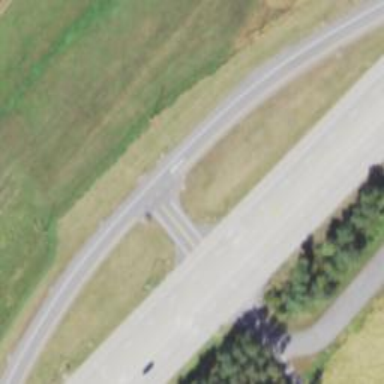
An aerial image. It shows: Asphalt trunk link road with jughandle junction.